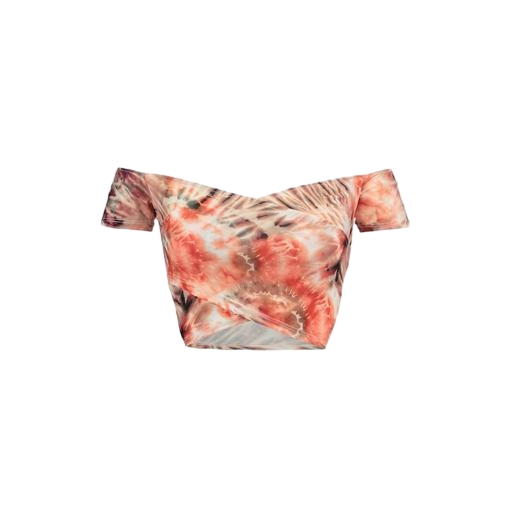
multicolor crossover neckline crop top, multicolor lexi cross front rib top, multicolor twist t-shirt, white background